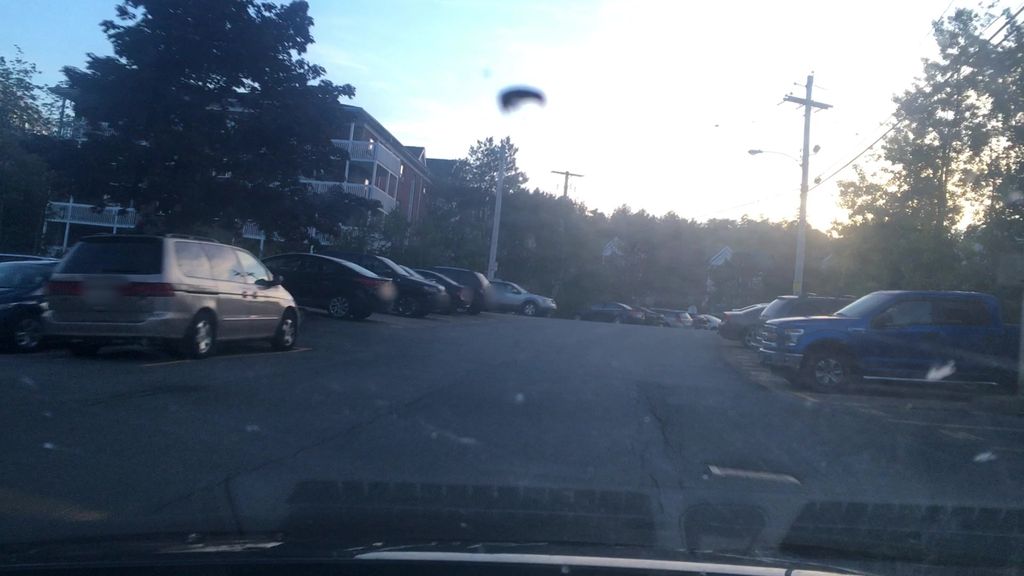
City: halifax